Interaction volume radius: 10 \u00c5
Interaction volume height: 10 \u00c5
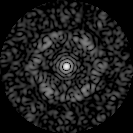
Disorder parameter: 0.7432